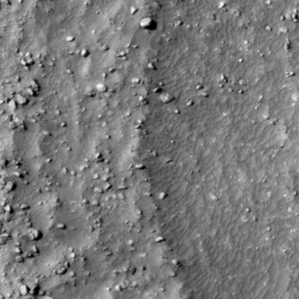
Label: non_frost